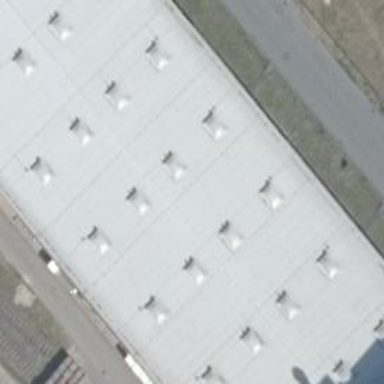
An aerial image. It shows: Industrial building with grey roof.